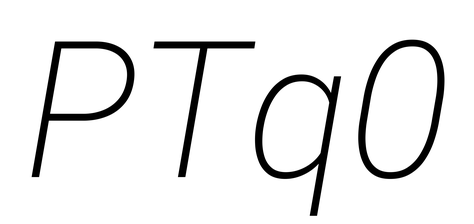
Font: Roboto-Italic_ExtraLight_Italic